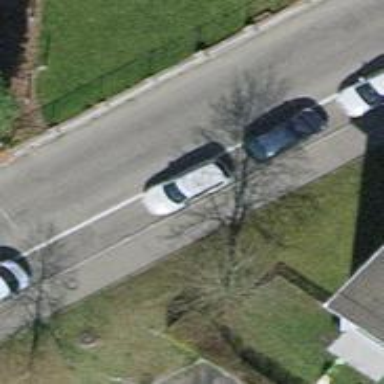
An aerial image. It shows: Asphalt sidewalk.